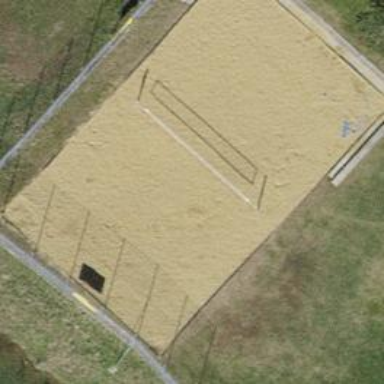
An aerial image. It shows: Sandy pitch designated for beach volleyball.